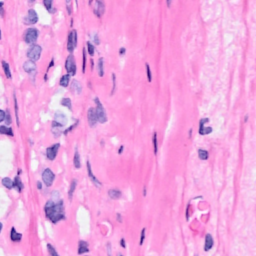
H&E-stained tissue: Breast